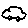
Label: car